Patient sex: M
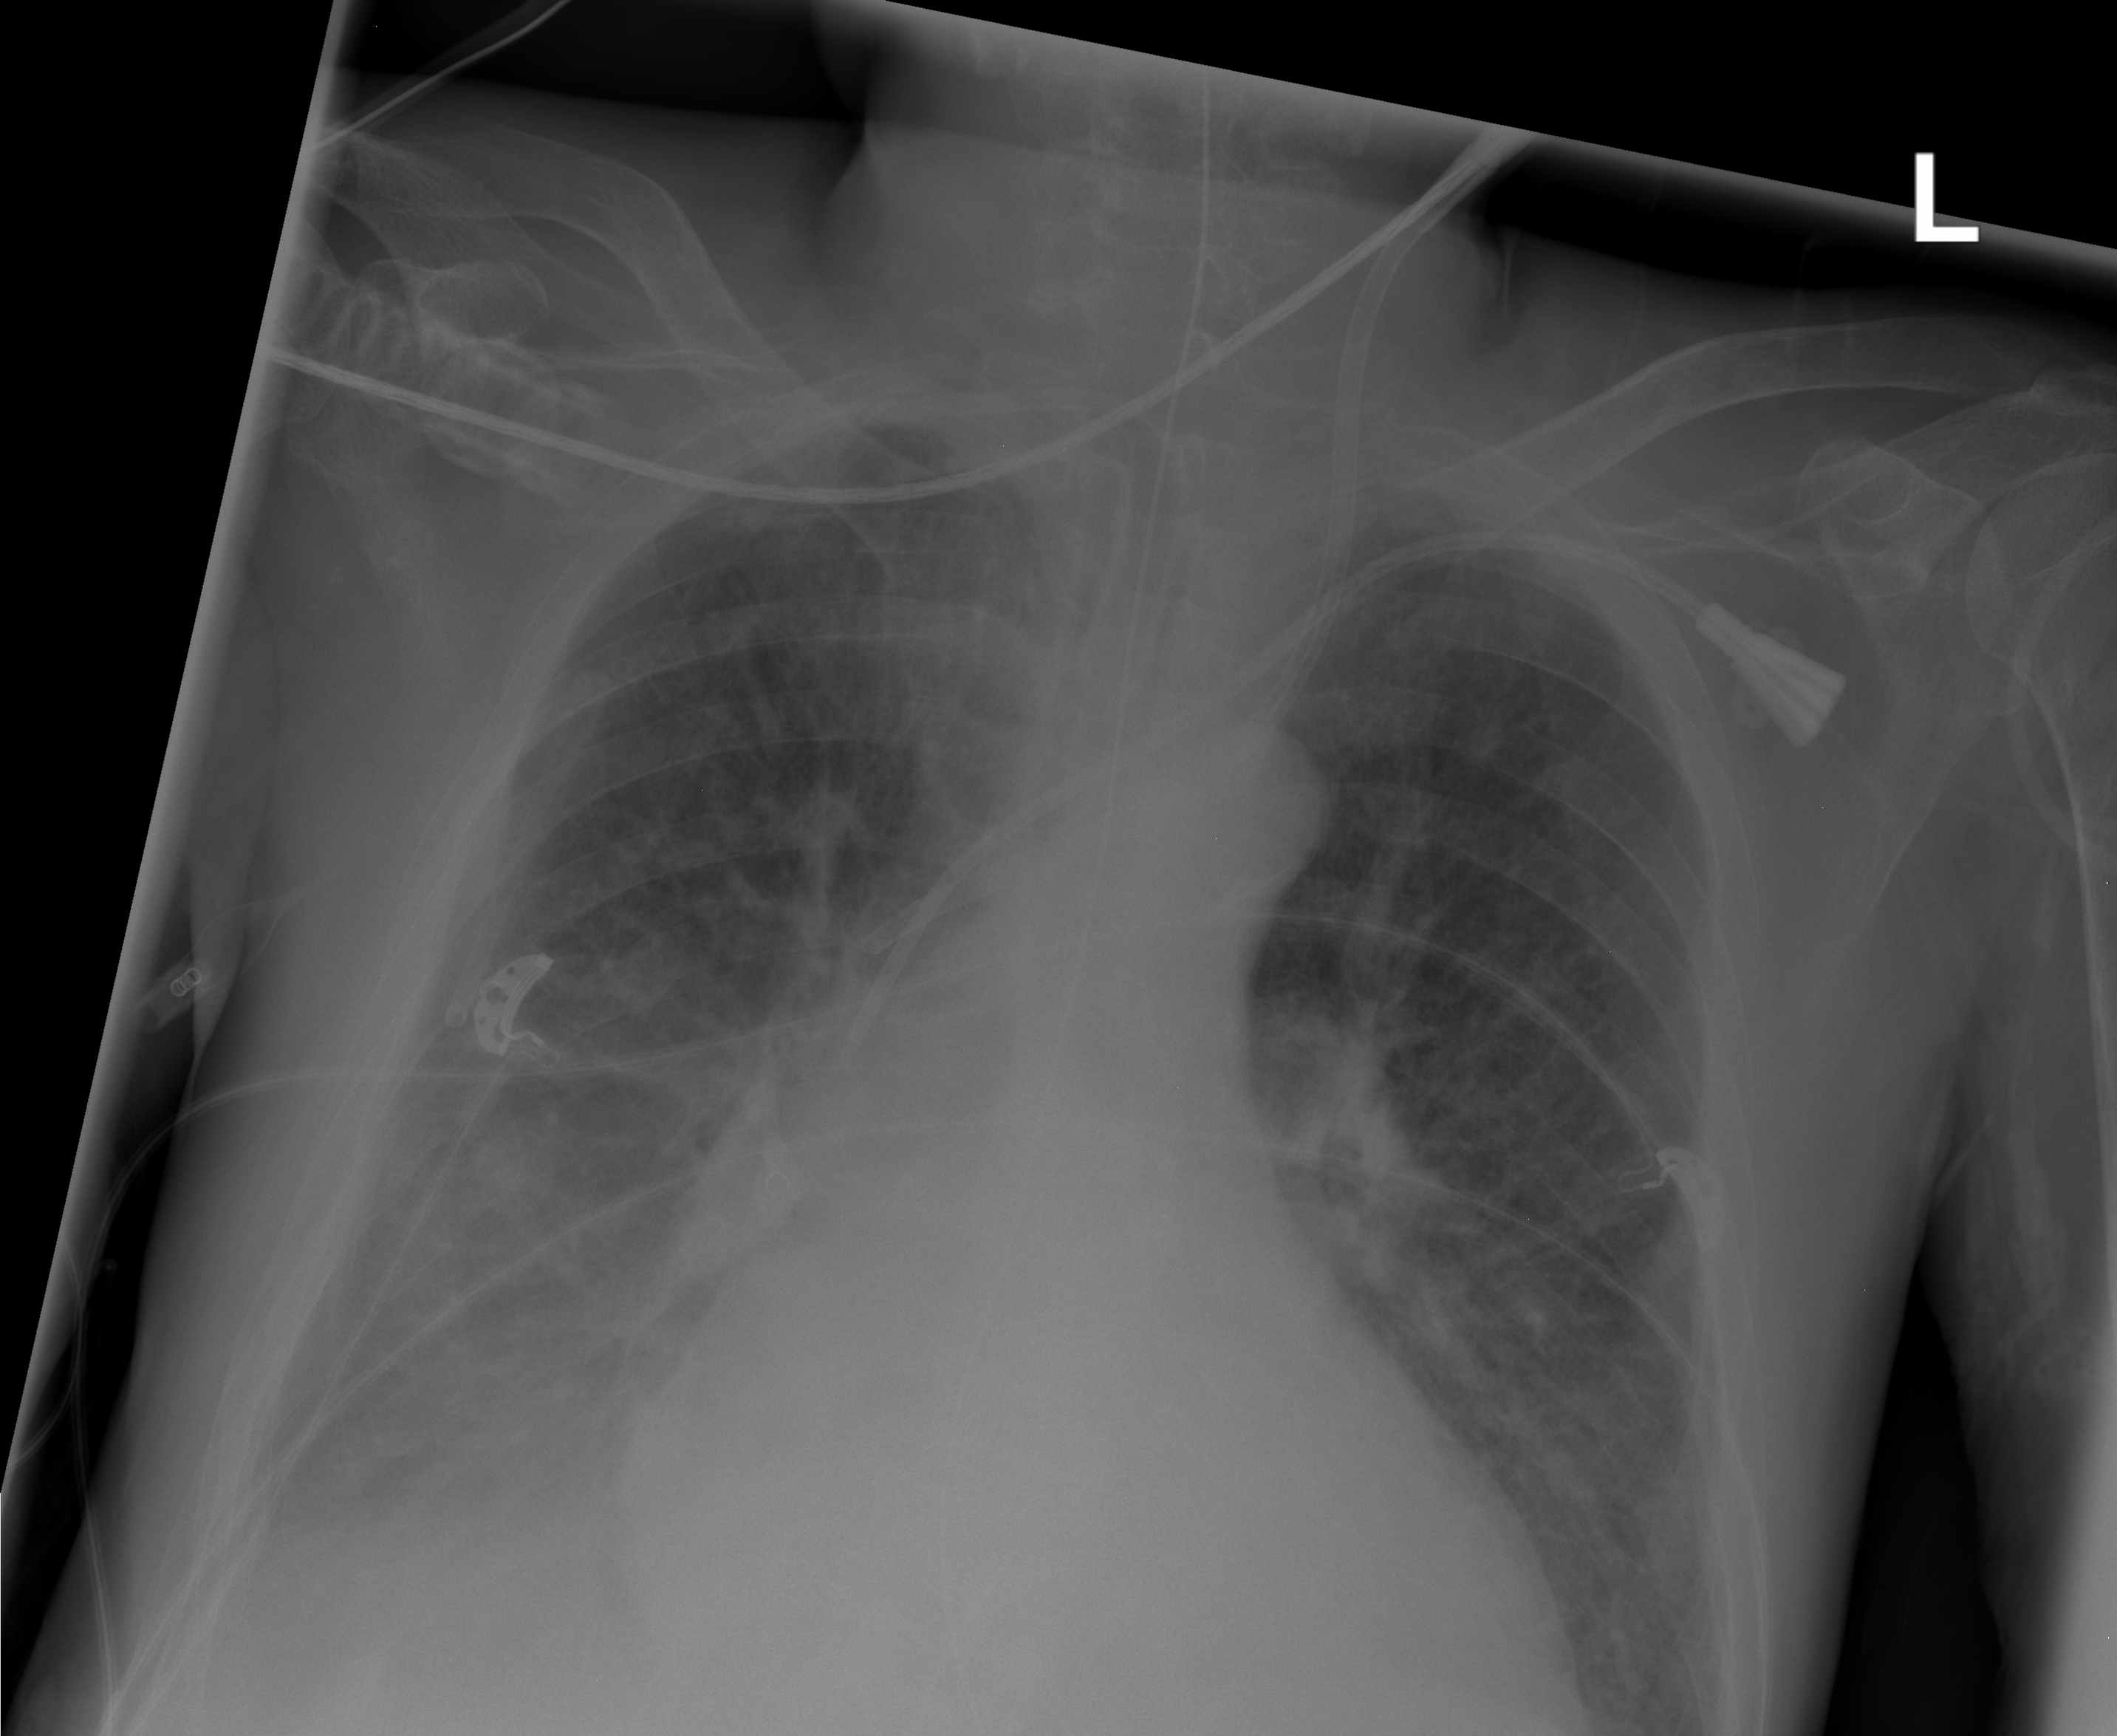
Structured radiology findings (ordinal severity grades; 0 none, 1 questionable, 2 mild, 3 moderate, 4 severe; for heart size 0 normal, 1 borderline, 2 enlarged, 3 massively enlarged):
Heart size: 2
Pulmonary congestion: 2
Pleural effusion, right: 3
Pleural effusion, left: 1
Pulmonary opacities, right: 2
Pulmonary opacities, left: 0
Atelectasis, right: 2
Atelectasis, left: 1